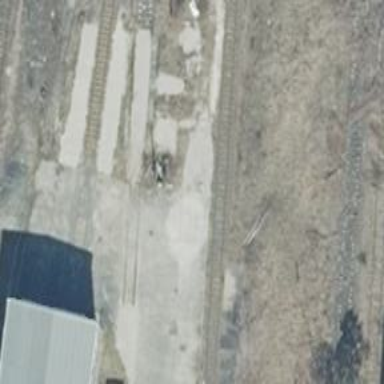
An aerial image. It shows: Disused railway yard.